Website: bh-photo
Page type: account-dashboard
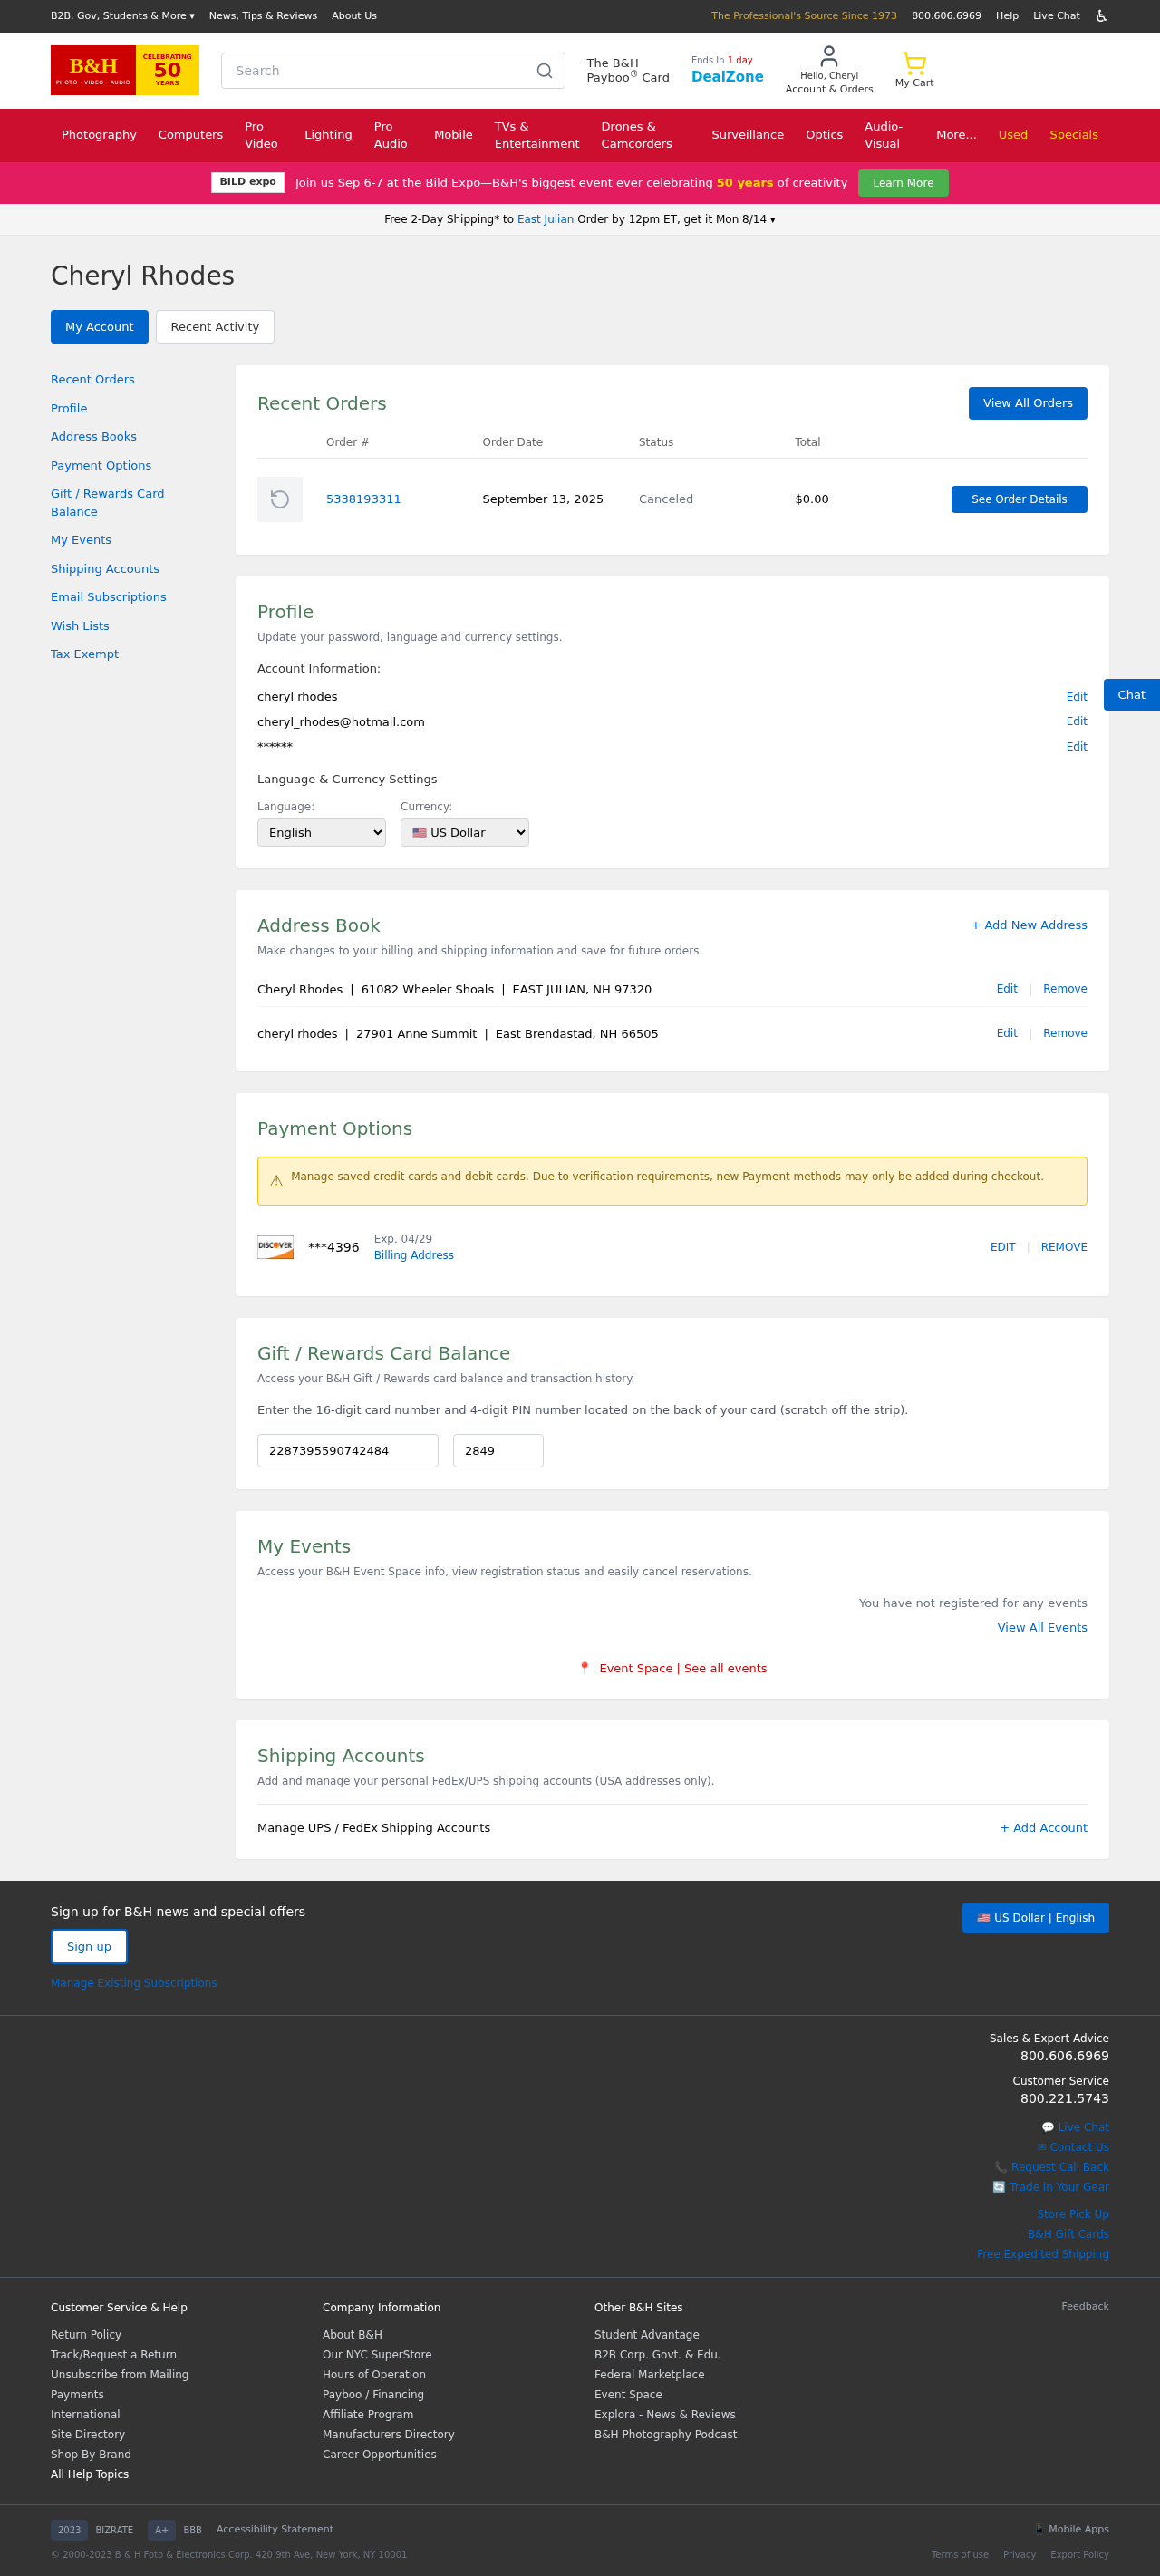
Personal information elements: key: PII_CARD_EXPIRY
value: Exp. 04/29
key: PII_CARD_LAST4
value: ***4396
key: PII_CITY
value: East Julian
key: PII_EMAIL
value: cheryl_rhodes@hotmail.com
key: PII_FIRSTNAME
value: Cheryl
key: PII_FULLNAME
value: Cheryl Rhodes
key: PII_LOCATION1_CITY_STATE_ZIP
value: East Brendastad, NH 66505
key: PII_LOCATION1_STREET
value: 27901 Anne Summit
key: PII_STREET
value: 61082 Wheeler Shoals
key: PII_FULLNAME2
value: cheryl rhodes
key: PII_FULLNAME3
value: Cheryl Rhodes
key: PII_CITY_STATE_ZIP
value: EAST JULIAN, NH 97320
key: PII_FULLNAME4
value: cheryl rhodes
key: PII_GIFT_CODE
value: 2287395590742484
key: PII_GIFT_PIN
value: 2849
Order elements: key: ORDER_ID
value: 5338193311
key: ORDER_DATE
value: September 13, 2025
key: ORDER_TOTAL
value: $0.00
Search elements: key: HEADER_SEARCH
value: Search